Question: I've facing problems in removing the grey areas from the screenshot of the tableview.
This is the output when I tried to screenshot a 'UITableView' (I actually hide some of the 'tableViewCell' that's not needed, probably that's why area appears grey colour)

Any help is appreciated!
Thank you very much! :)
I found the solution by using @kishan and @Sneak's answer.
As I've screenshot my 'UITableView' programmatically, I just changed the view's and tableview's 'backgroundColor' to white in the codes.
'''
func screenshot() -> UIImage{
var image = UIImage();
UIGraphicsBeginImageContextWithOptions(self.tableView.contentSize, false, UIScreen.main.scale)
// save initial values
let savedContentOffset = self.tableView.contentOffset;
let savedFrame = self.tableView.frame;
let savedBackgroundColor = self.tableView.backgroundColor
// reset offset to top left point
self.tableView.contentOffset = CGPoint(x: 0, y: 0);
// set frame to content size
self.tableView.frame = CGRect(x: 0, y: 0, width: self.tableView.contentSize.width, height: self.tableView.contentSize.height);
// set background to white
//-->// self.tableView.backgroundColor = UIColor.white
// make temp view with scroll view content size
// a workaround for issue when image on ipad was drawn incorrectly
let tempView = UIView(frame: CGRect(x: 0, y: 0, width: self.tableView.contentSize.width, height: self.tableView.contentSize.height));
//-->//tempView.backgroundColor = UIColor.white
// save superview
let tempSuperView = self.tableView.superview
// remove scrollView from old superview
self.tableView.removeFromSuperview()
// and add to tempView
tempView.addSubview(self.tableView)
// render view
// drawViewHierarchyInRect not working correctly
tempView.layer.render(in: UIGraphicsGetCurrentContext()!)
// and get image
image = UIGraphicsGetImageFromCurrentImageContext()!;
// and return everything back
tempView.subviews[0].removeFromSuperview()
tempSuperView?.addSubview(self.tableView)
// restore saved settings
self.tableView.contentOffset = savedContentOffset;
self.tableView.frame = savedFrame;
self.tableView.backgroundColor = savedBackgroundColor
UIGraphicsEndImageContext();
return image
}
'''
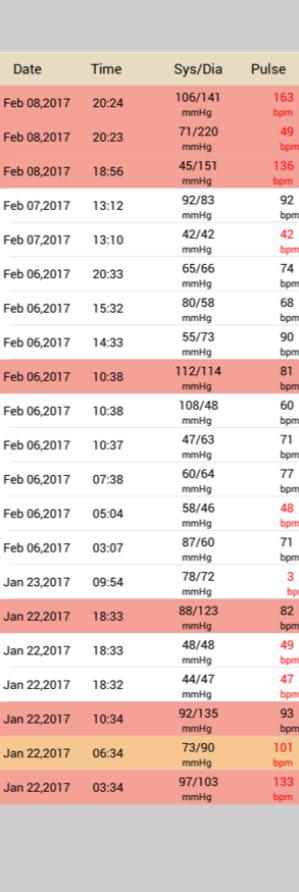
Answer: try this hope its work :)
'''
tableView.backgroundColor = [UIColor clearColor];
tableView.opaque = NO;
tableView.backgroundView = nil;
'''